Interaction volume radius: 10 \u00c5
Interaction volume height: 10 \u00c5
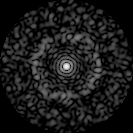
Disorder parameter: 0.8614